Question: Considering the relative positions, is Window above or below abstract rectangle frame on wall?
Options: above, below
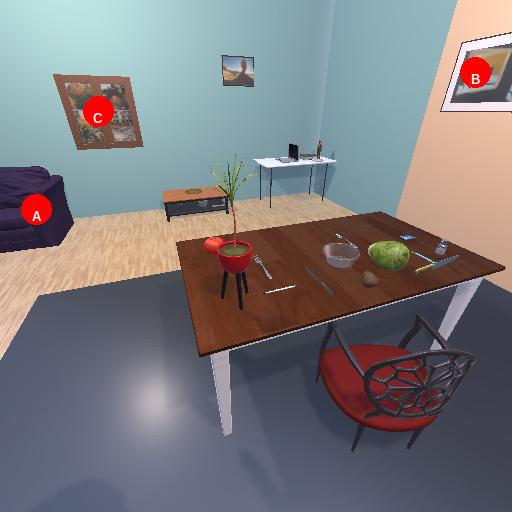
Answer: above